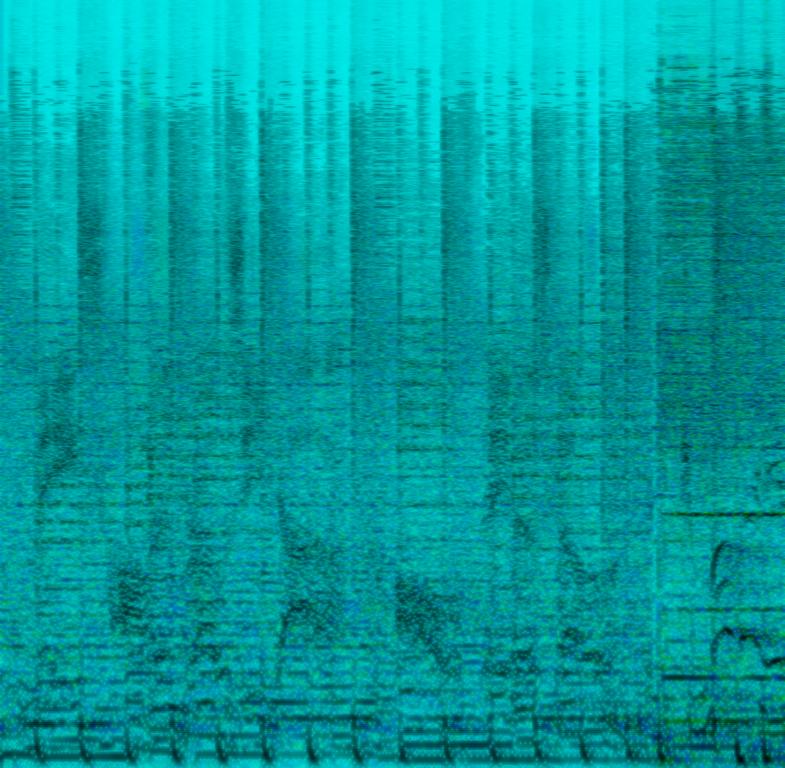
This gothic rock song features a male voice singing the main melody. The melody is repetitive for each line. This is accompanied by percussion playing a simple rock beat in common time. A distortion guitar plays power chords. A synth plays a high pitched repetitive melody. This song has a suspenseful feel. This song can be played in a horror movie.